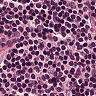
Metastatic tissue present: no